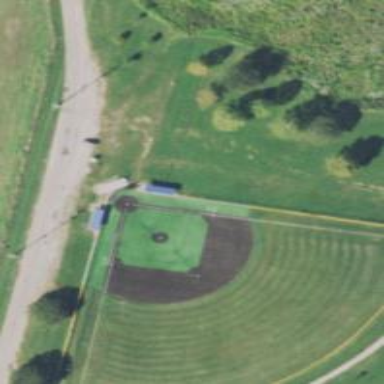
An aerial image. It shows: Baseball pitch for leisure land.